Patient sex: F
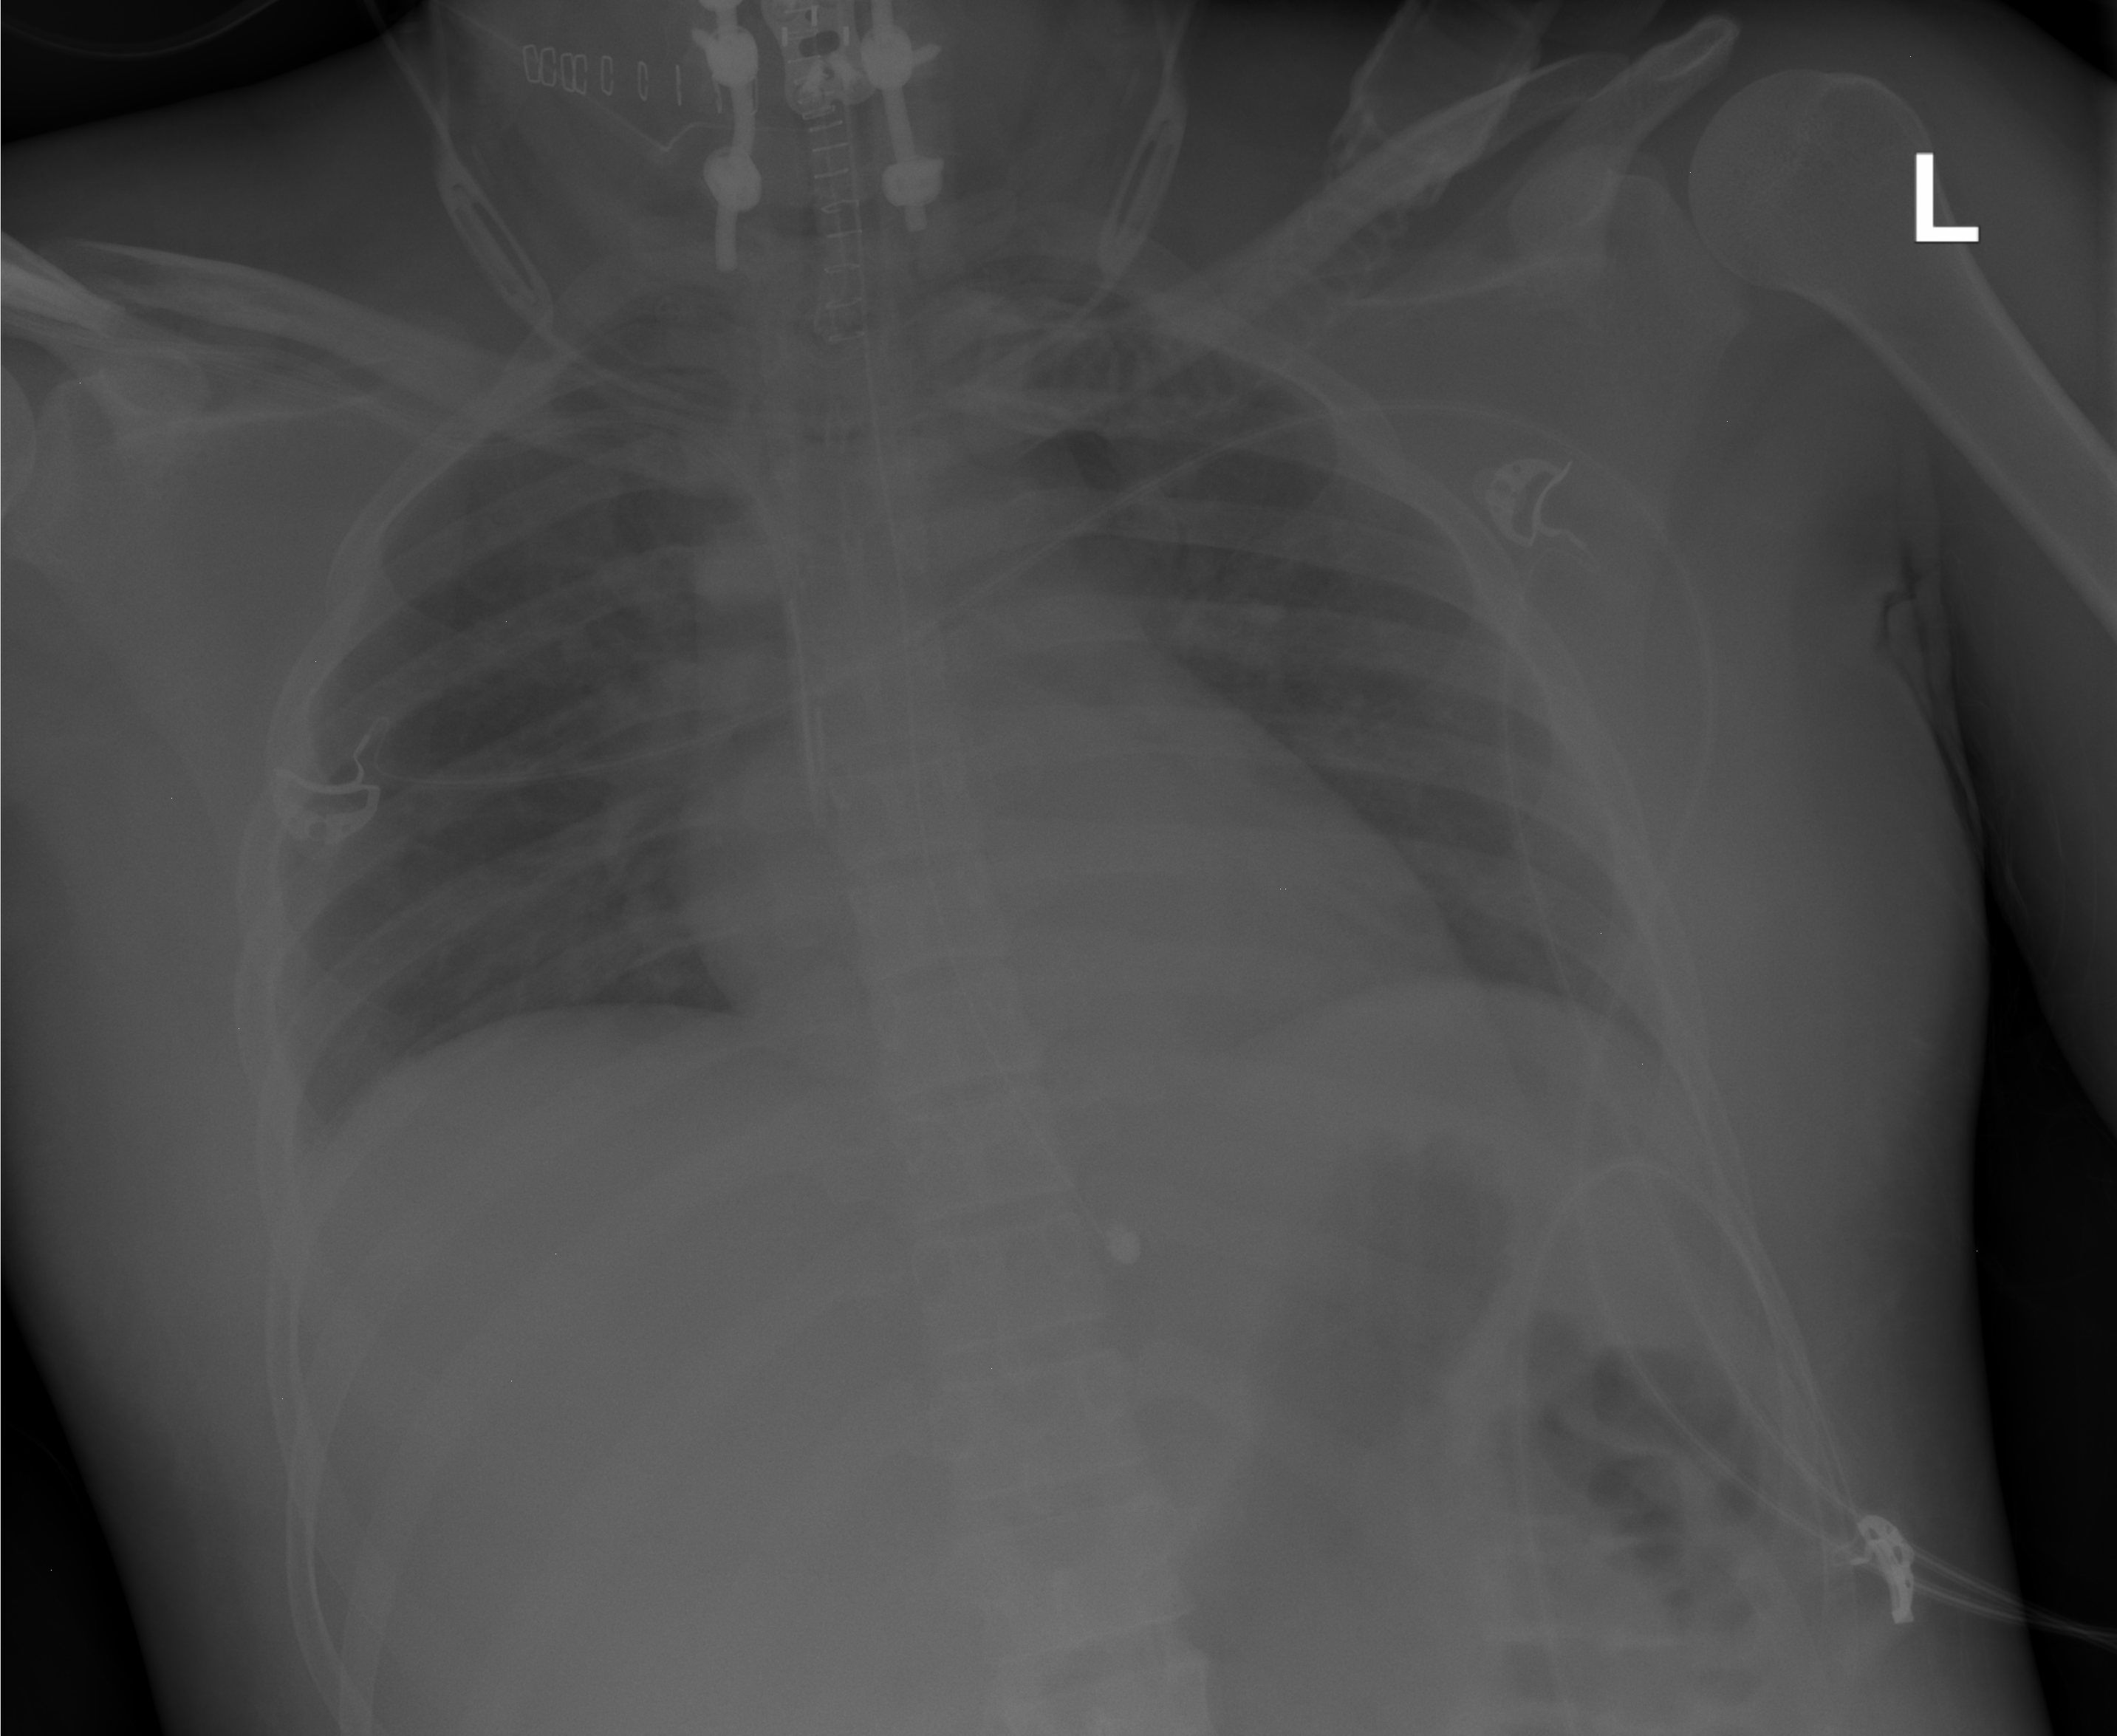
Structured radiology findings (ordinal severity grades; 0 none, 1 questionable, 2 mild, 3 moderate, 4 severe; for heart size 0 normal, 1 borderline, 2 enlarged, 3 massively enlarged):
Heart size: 0
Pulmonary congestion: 0
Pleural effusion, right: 0
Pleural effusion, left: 0
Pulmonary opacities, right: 0
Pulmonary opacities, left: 0
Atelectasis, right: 1
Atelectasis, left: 1